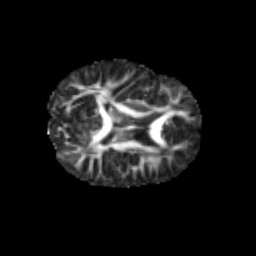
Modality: FA
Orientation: axial
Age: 6
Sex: male
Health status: healthy